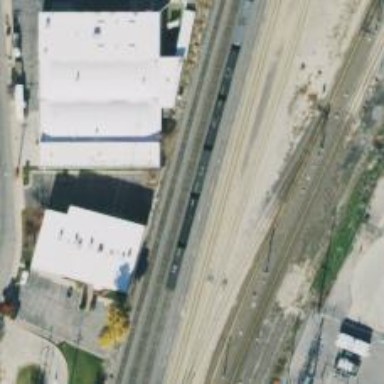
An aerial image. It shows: Railway siding for service.